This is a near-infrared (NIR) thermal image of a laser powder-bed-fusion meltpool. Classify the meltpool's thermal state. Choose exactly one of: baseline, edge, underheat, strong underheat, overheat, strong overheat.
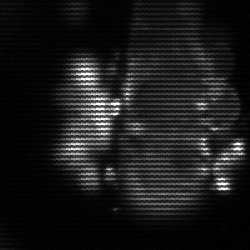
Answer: strong underheat